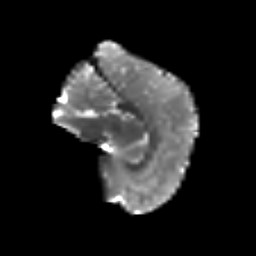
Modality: T2w
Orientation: sagittal
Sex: female
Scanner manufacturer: siemens
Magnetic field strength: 3 T
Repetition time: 5 s
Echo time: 0.071 s